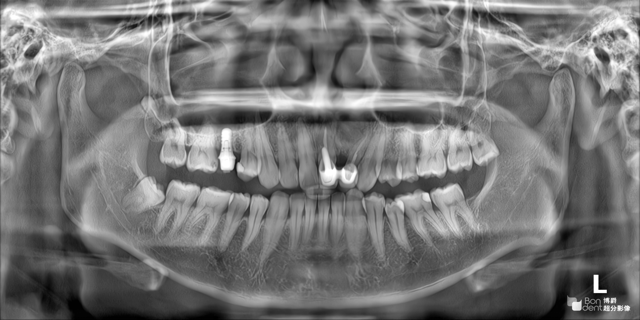
adult